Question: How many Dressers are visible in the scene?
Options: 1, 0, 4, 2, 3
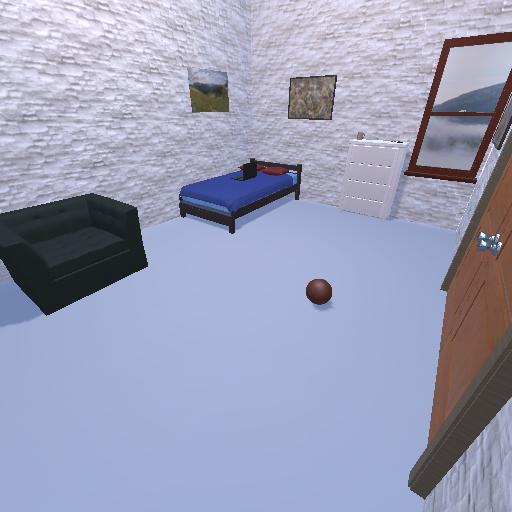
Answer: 1